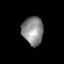
Tissue: prostate
Cell type: T cells
Senescence score: 0.355
Nuclear area (px): 587
Mean DAPI intensity: 138.7